Question: I'm using ExtJS 4.1 and trying to change the decimal separator in a <URL> to comma.
Here my grid filter config:
'''
features: [{
ftype: 'filters',
encode: true,
filters: [{
type: 'numeric',
dataIndex: 'frequency',
decimalSeparator: ','
}]
}]
'''

Thanks in advance.
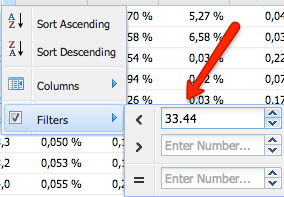
Answer: I would override <URL> and add the decimalSeparator property to the default menu item configs:
'''
Ext.override(Ext.ux.grid.menu.RangeMenu, {
menuItemCfgs : {
emptyText: 'Enter Number...',
selectOnFocus: false,
width: 155,
decimalSeparator:','
}
});
'''